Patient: sex M, age 74
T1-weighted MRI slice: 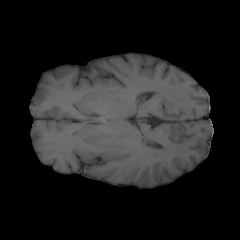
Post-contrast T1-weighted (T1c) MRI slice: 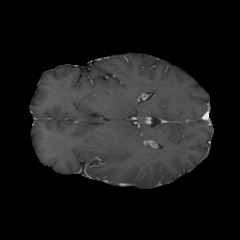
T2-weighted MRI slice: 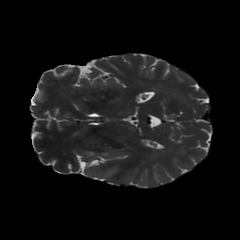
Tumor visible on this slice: yes
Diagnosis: Astrocytoma, IDH-wildtype
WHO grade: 3